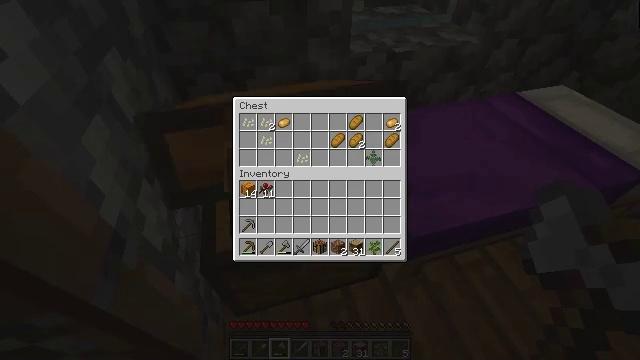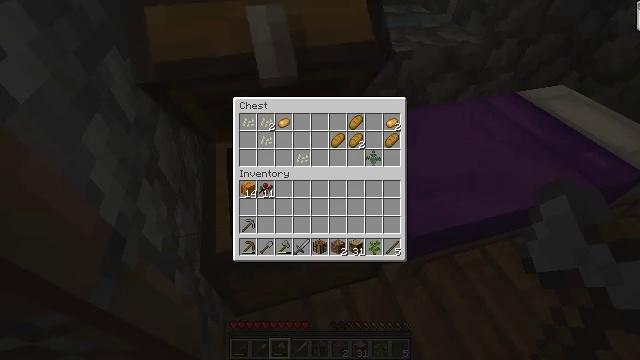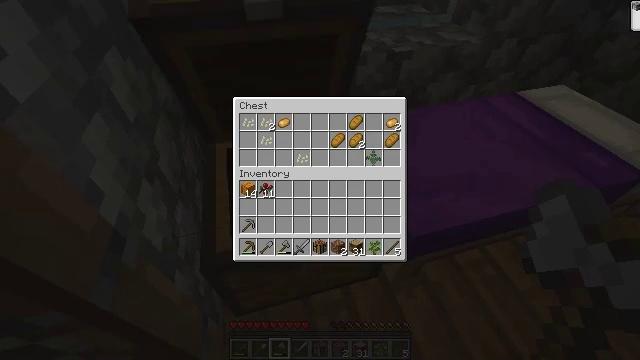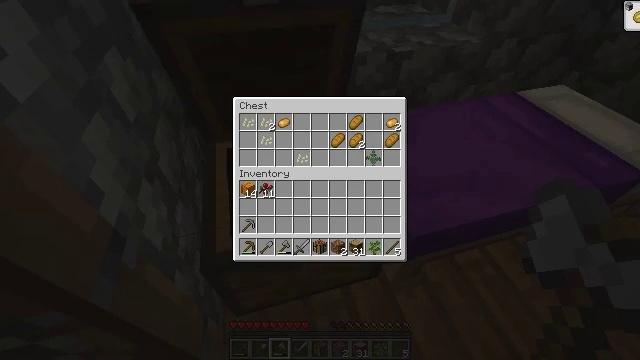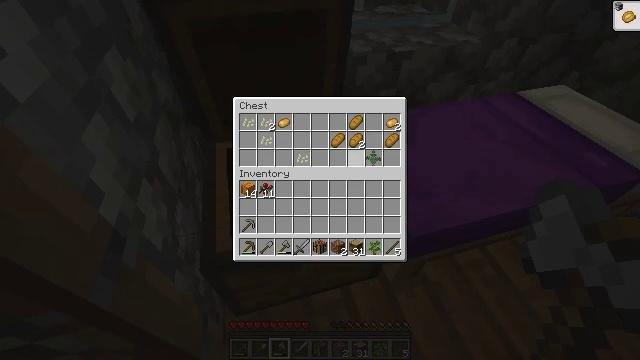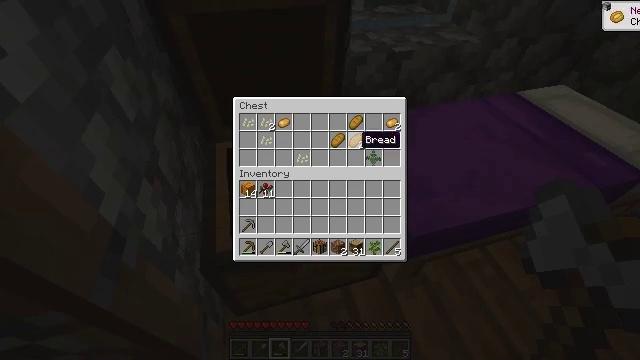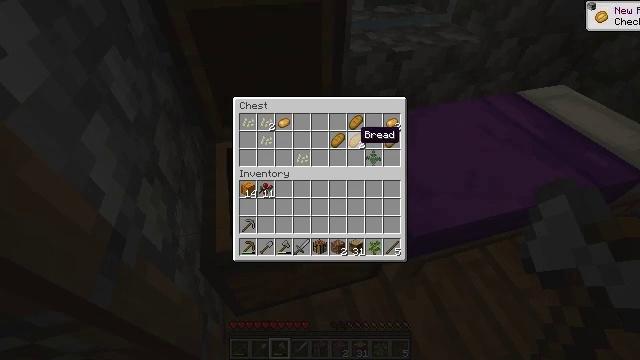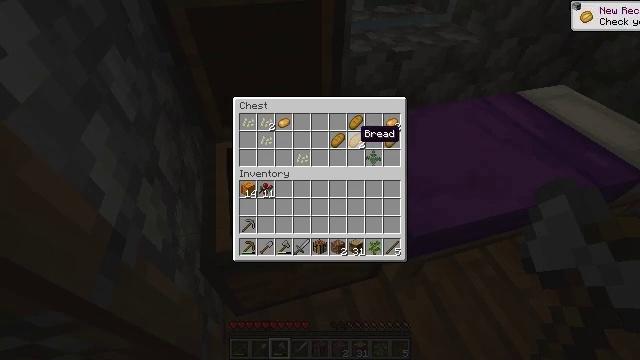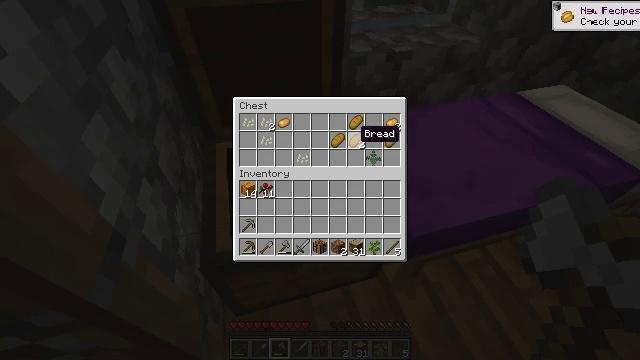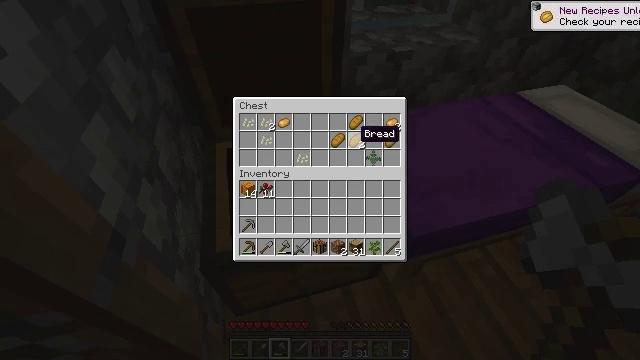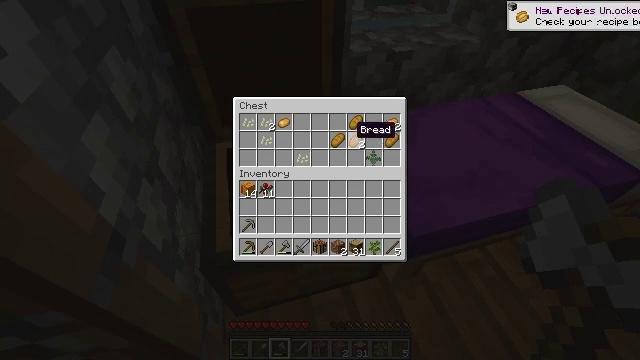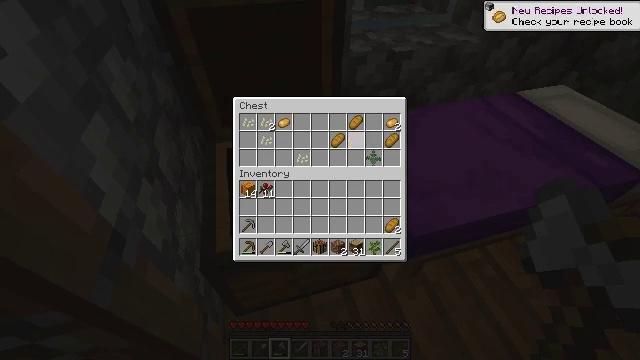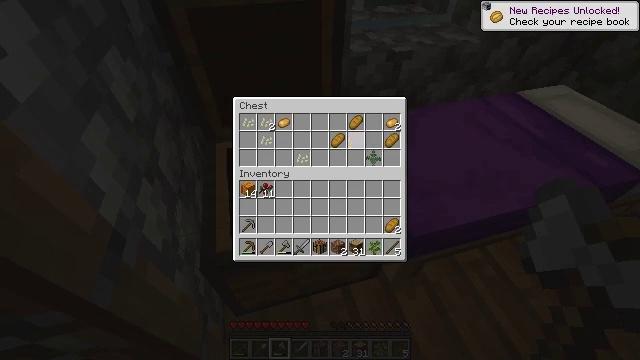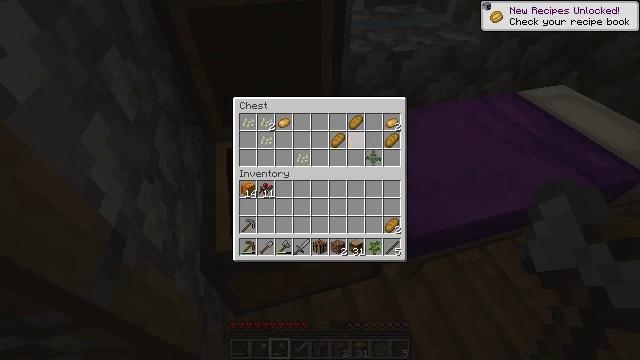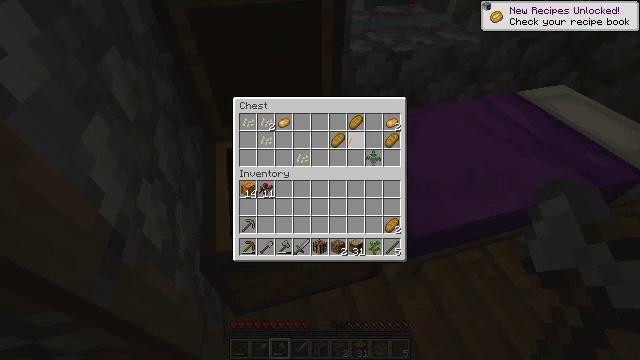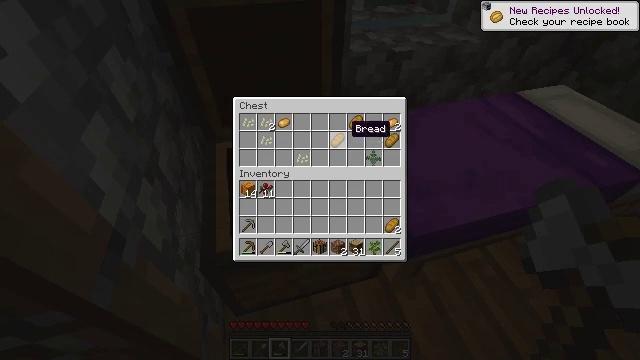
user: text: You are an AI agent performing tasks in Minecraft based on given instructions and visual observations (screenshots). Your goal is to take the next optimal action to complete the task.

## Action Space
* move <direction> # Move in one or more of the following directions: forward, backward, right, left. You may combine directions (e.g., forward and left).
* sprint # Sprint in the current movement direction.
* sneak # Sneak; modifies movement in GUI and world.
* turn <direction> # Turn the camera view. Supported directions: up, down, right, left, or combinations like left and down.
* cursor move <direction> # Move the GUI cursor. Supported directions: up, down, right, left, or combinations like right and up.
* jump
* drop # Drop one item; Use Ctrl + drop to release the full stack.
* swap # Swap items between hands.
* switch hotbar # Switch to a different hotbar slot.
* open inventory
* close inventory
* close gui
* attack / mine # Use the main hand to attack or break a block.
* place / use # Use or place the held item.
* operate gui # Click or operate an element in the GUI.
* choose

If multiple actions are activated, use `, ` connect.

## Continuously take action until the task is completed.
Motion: motion action
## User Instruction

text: Hold left button to gather the purple bed.
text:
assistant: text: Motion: no_op
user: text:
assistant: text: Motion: no_op
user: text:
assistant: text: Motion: cursor move right
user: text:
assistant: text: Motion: cursor move right and up
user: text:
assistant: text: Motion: cursor move up
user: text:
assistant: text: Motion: sneak
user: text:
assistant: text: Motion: sneak
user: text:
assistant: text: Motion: sneak
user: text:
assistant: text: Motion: sneak
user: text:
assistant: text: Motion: sneak
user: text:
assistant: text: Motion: sneak, choose
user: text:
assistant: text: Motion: sneak, choose
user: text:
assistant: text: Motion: sneak, choose
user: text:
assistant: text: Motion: sneak
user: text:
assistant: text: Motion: sneak
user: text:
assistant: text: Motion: sneak
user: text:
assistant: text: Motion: sneak
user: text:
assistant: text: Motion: sneak, choose
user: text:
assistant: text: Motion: sneak, choose
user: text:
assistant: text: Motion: sneak, choose
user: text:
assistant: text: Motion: sneak, cursor move up
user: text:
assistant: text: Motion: sneak
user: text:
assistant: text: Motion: sneak, choose
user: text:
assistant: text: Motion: sneak, choose
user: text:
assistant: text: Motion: sneak, choose
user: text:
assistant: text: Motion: sneak, cursor move right
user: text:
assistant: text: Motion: sneak, cursor move right
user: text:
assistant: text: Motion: sneak, cursor move right
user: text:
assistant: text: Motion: sneak
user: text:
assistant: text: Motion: sneak, choose